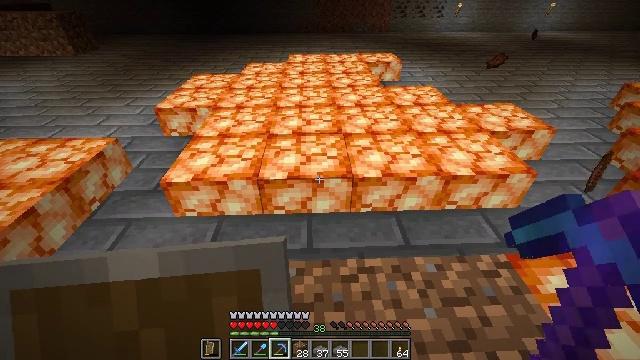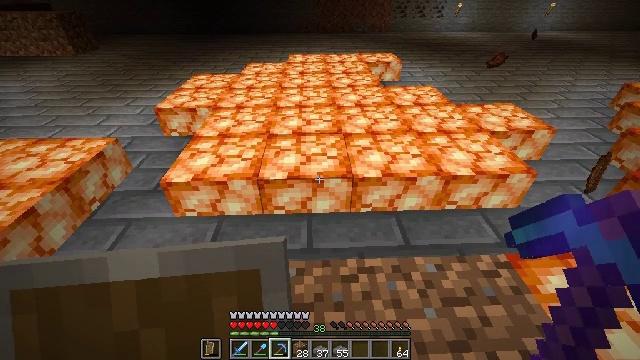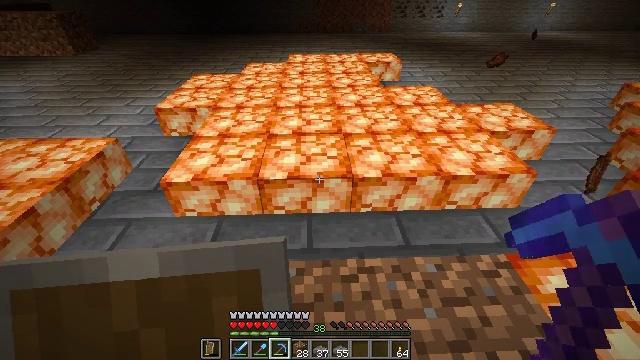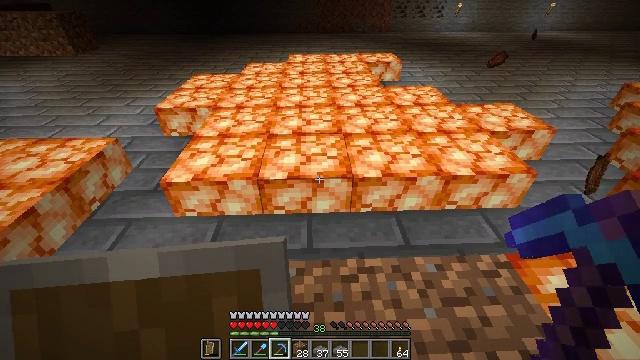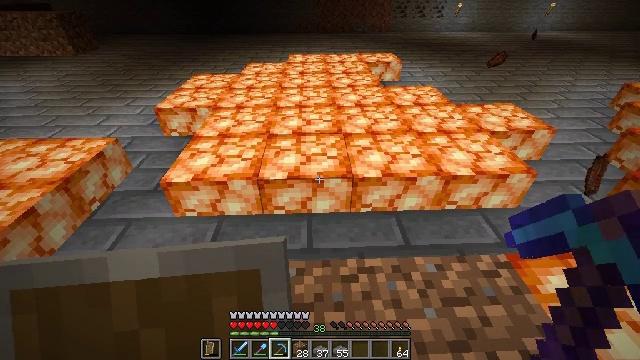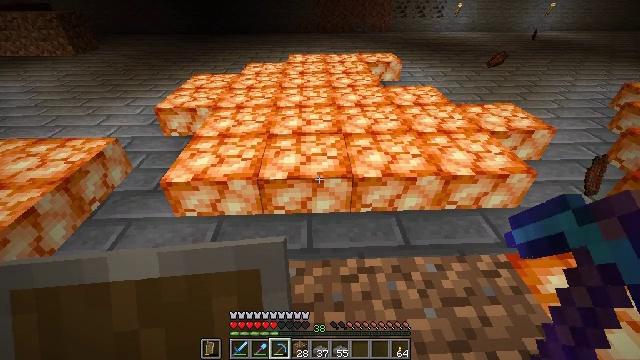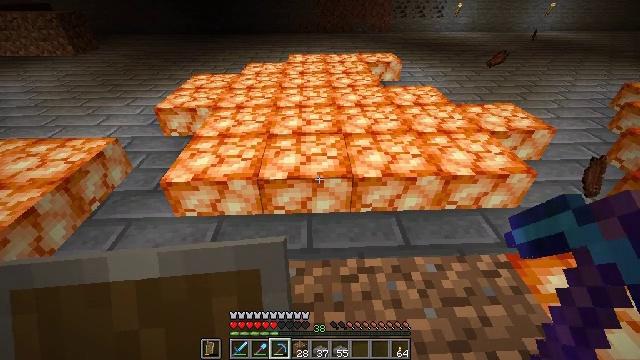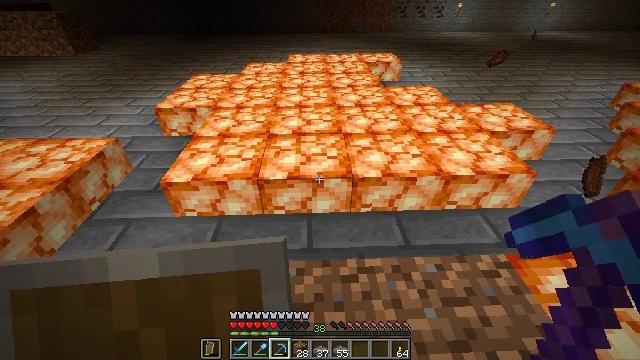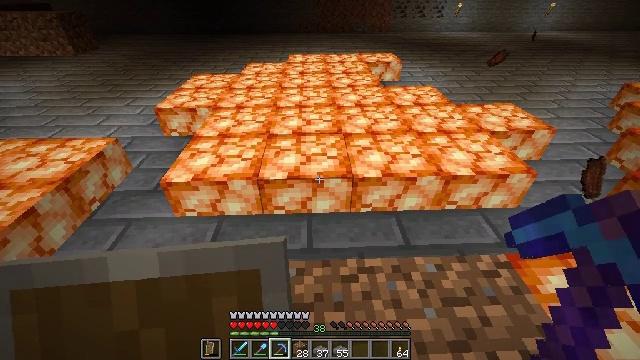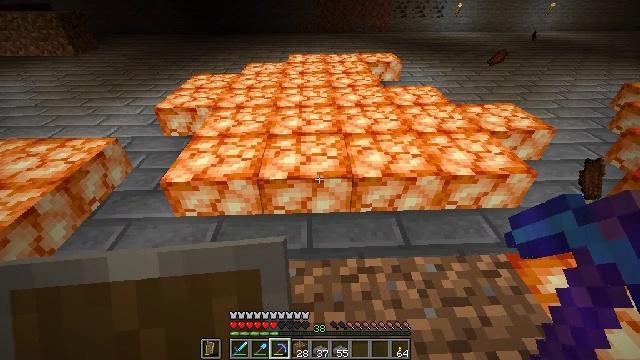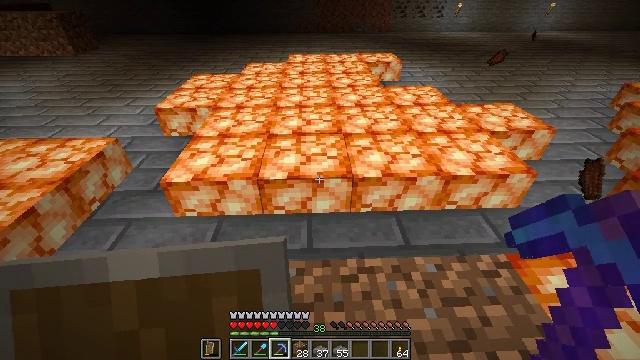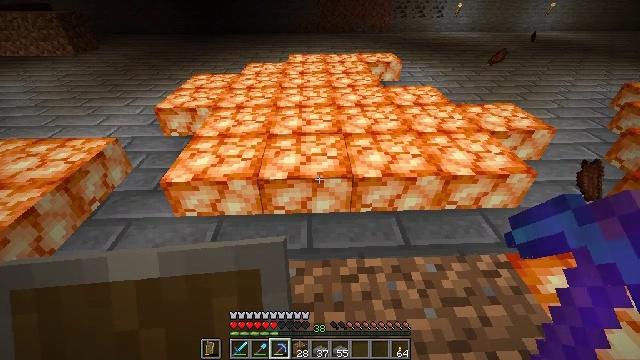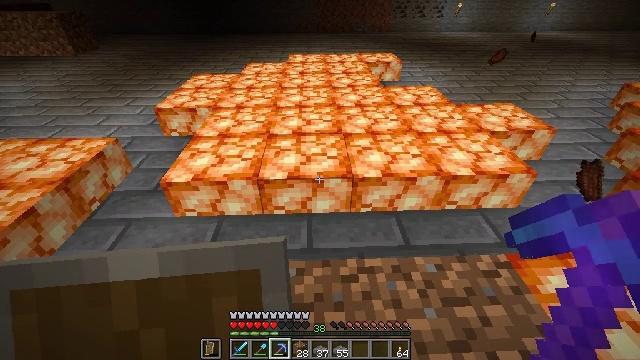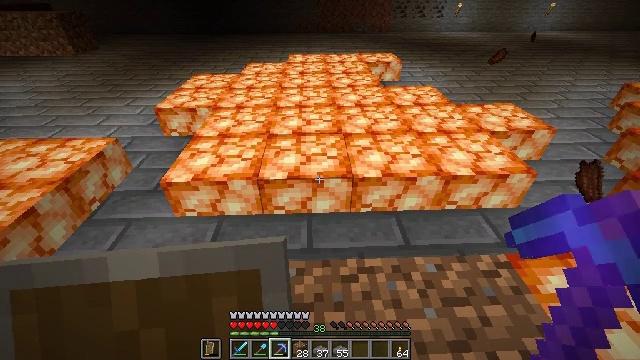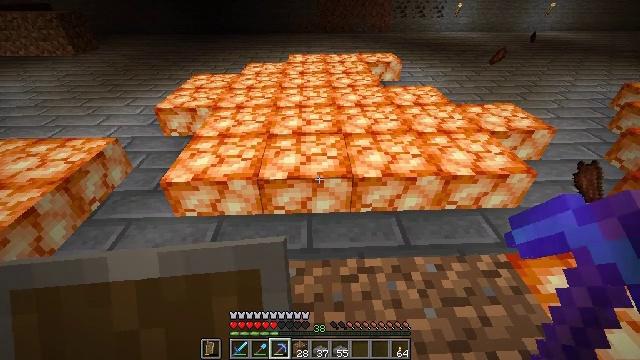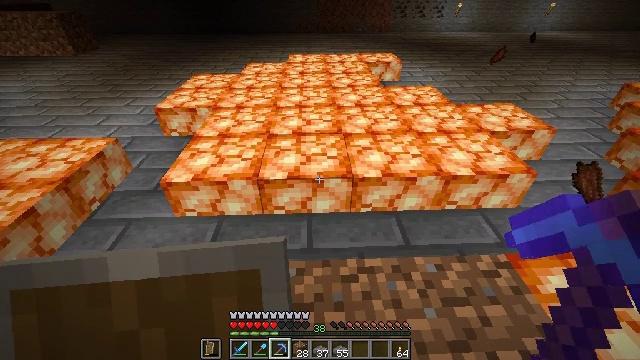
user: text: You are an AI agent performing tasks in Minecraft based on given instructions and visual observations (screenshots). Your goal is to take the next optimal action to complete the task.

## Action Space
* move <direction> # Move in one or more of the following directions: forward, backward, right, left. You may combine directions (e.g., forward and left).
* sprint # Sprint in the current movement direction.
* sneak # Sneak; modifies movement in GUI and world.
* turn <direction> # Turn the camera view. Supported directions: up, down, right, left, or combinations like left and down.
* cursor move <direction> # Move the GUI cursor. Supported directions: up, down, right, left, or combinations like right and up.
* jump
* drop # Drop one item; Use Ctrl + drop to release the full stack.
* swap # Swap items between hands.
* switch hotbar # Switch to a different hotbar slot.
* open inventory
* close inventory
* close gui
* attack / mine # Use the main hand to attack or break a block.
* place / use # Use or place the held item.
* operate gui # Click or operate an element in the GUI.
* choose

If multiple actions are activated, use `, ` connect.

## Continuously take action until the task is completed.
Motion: motion action
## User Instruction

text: Retrieve shroomlight for lighting purposes.
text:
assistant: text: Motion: no_op
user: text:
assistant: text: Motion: no_op
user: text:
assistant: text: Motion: no_op
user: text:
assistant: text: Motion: no_op
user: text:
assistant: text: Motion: no_op
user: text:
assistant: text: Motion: no_op
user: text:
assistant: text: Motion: no_op
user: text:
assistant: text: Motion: no_op
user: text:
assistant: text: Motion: no_op
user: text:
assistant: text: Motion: no_op
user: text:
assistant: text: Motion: no_op
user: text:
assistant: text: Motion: no_op
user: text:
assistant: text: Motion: no_op
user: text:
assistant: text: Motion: no_op
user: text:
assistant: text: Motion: no_op
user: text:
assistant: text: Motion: no_op
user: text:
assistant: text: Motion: no_op
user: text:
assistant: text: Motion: no_op
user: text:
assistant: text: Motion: no_op
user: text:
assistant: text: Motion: no_op
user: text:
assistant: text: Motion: no_op
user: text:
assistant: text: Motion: no_op
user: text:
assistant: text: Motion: no_op
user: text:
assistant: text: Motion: no_op
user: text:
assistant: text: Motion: no_op
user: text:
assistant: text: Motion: no_op
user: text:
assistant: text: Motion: no_op
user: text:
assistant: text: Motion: no_op
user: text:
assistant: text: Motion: no_op
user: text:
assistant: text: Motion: no_op